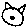
Label: cat